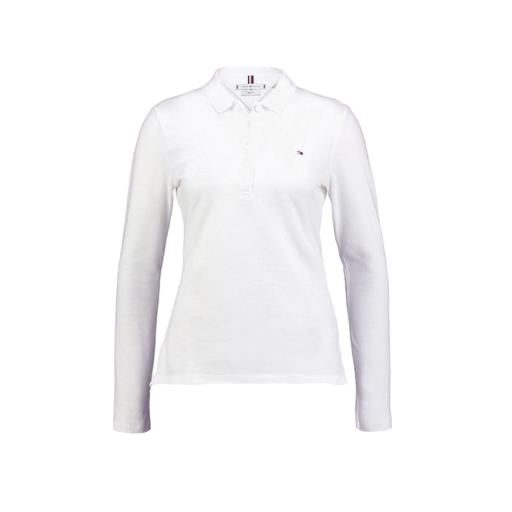
skinny-fit stretch polo shirt, white long-sleeved polo top, skinny-fit polo shirt, white background